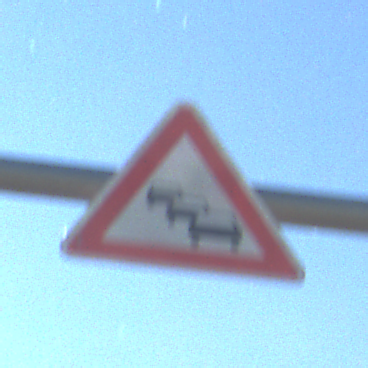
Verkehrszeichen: Stau
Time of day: Night
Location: Outdoor (Nature)
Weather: PartlyCloudy
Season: NotSpecified
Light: Natural